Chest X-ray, PA view. Patient: 21 years old, sex F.
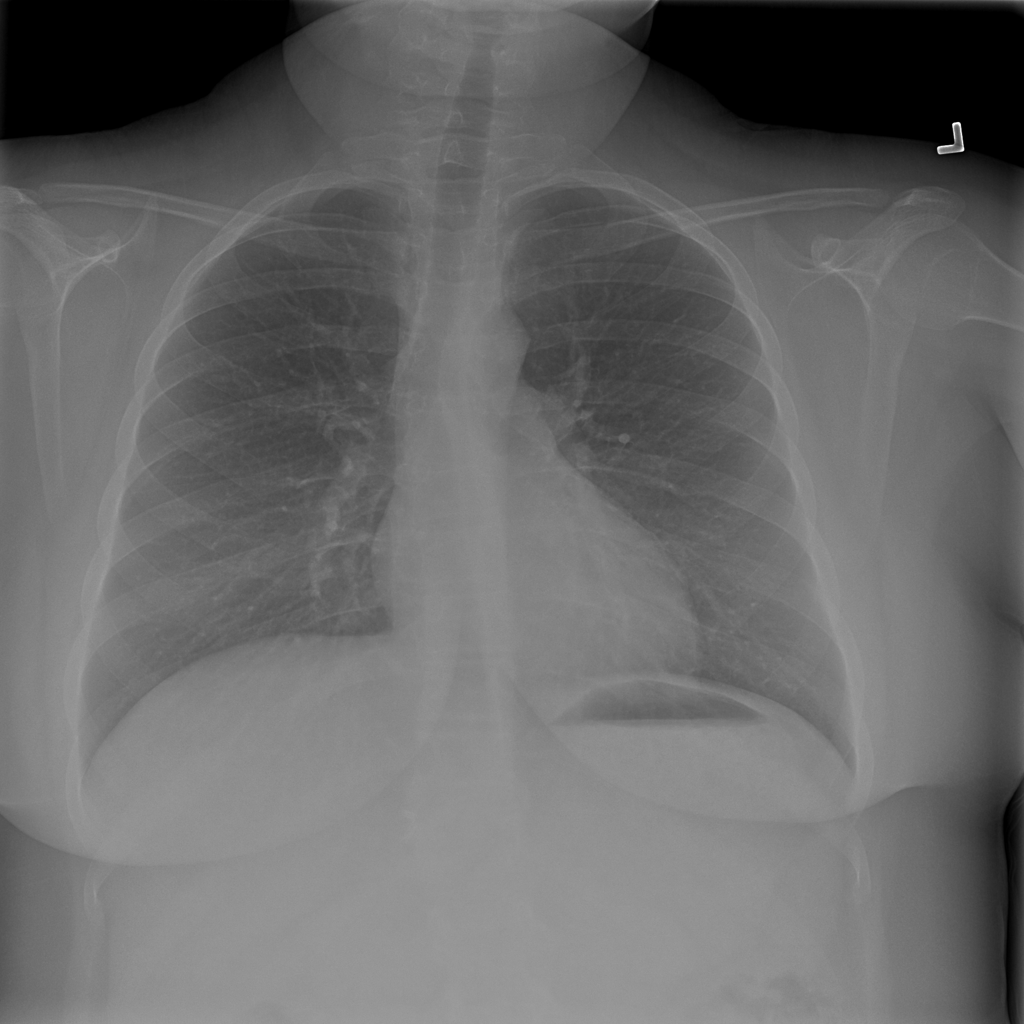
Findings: No Finding